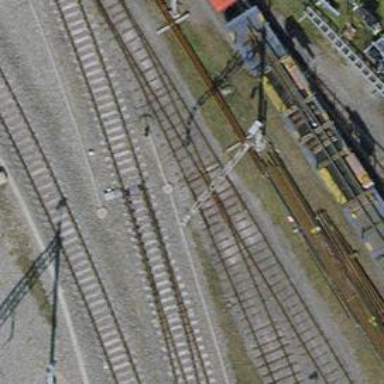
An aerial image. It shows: Railway yard with electrified tracks and single track.